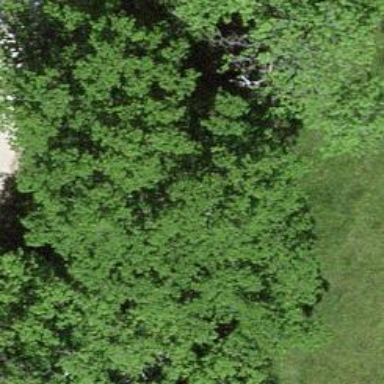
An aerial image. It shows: Row of trees in natural setting.